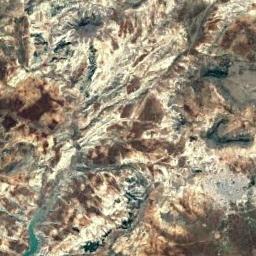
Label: mountain